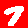
Digit: 7